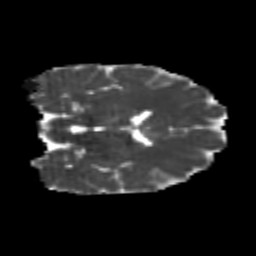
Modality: MD
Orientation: coronal
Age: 21
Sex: female
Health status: healthy
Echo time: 0.074 s